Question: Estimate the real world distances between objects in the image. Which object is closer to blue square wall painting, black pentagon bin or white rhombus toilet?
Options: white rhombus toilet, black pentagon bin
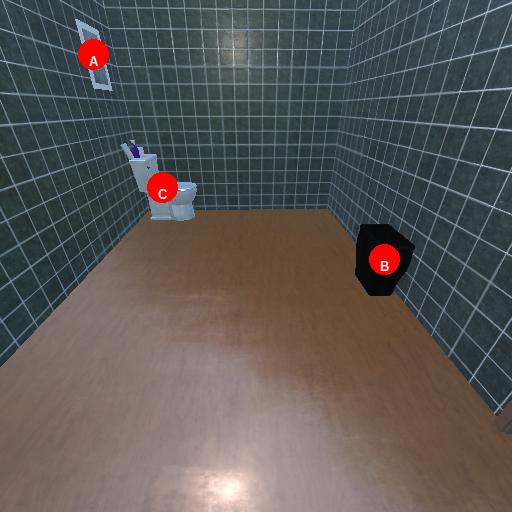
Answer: white rhombus toilet